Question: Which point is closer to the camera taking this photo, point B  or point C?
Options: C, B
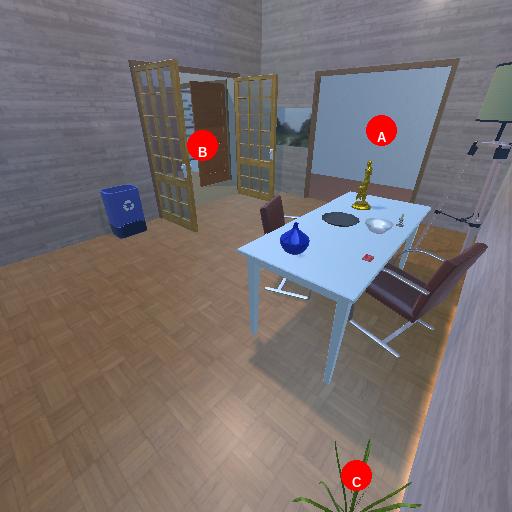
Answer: C